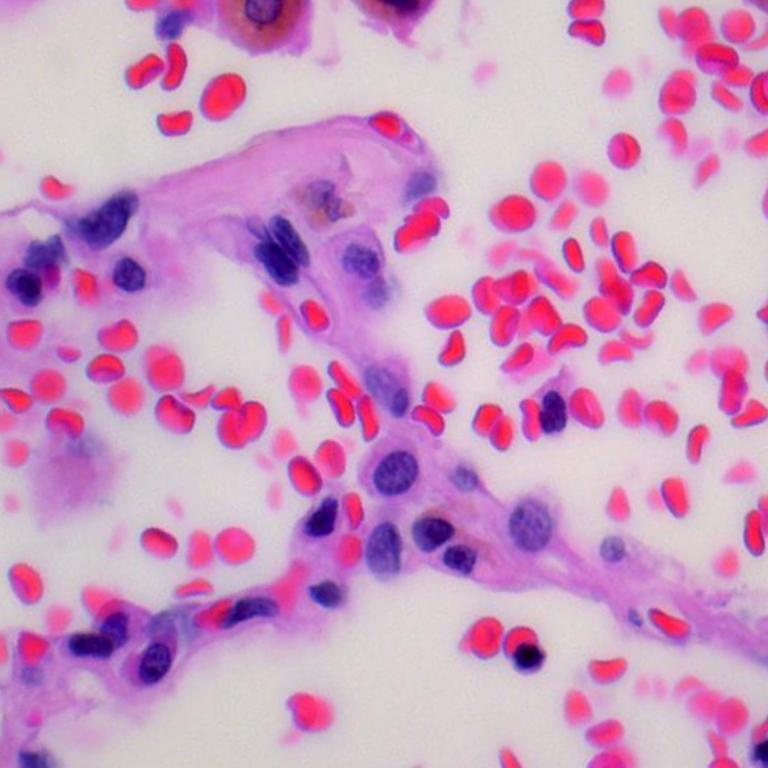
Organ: lung
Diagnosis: benign